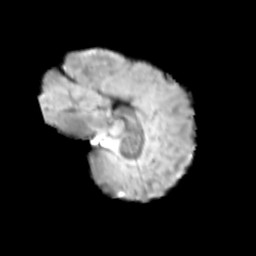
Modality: T2w
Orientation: sagittal
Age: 11
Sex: male
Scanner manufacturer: siemens
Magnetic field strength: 3 T
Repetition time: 3.8 s
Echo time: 0.07 s